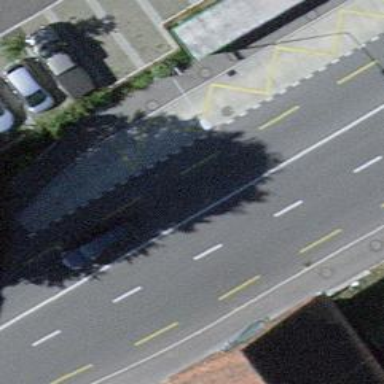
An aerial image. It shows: Bus stop equipped with public transport stop position.